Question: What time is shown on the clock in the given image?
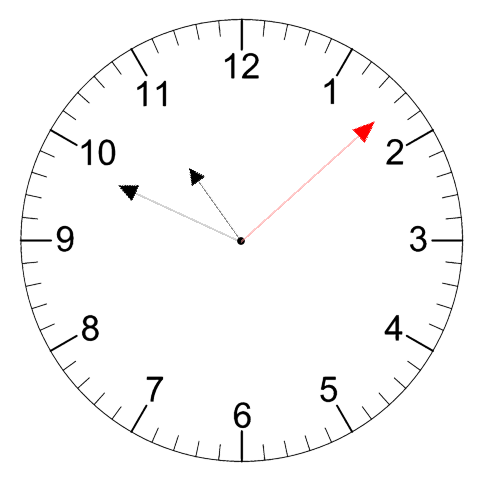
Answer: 10:49:08